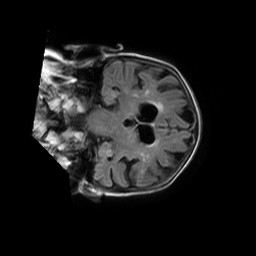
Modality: FLAIR
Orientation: sagittal
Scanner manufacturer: philips
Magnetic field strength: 1.5 T
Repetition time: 11 s
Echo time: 0.14 s